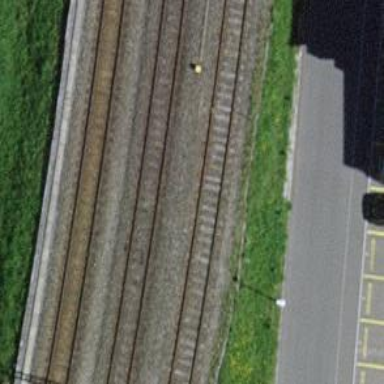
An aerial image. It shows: Single railway track with electrified contact line.